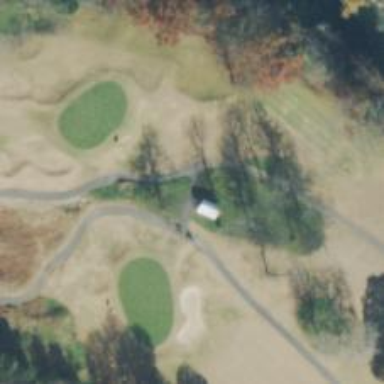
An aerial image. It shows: Path designated for golf carts.